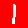
Digit: 1